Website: bh-photo
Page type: customer-info-address
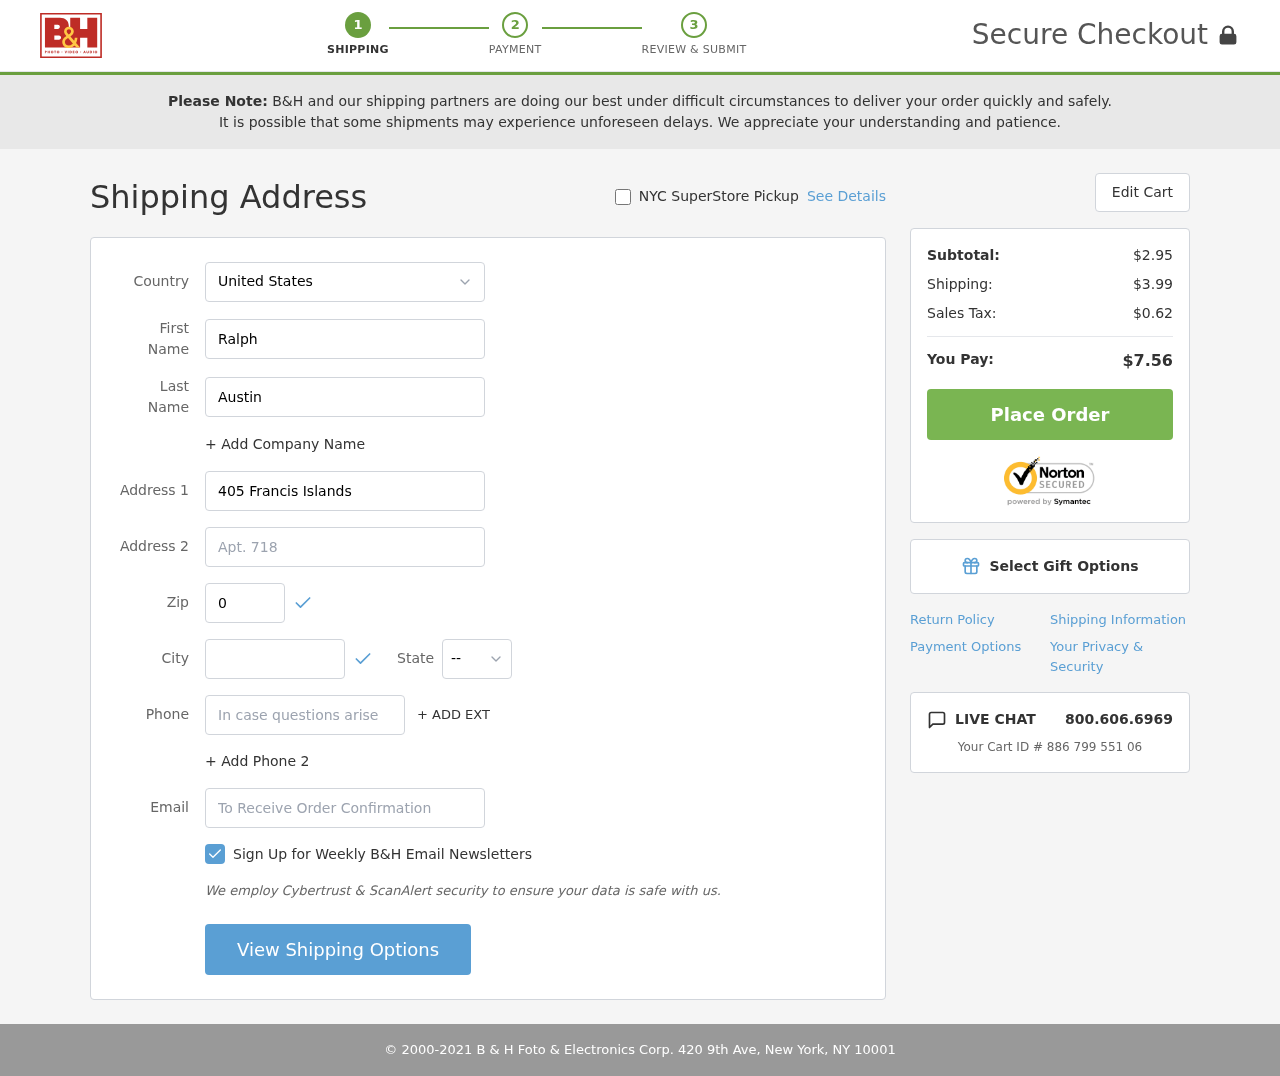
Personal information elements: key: PII_CITY
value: New Jacobburgh
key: PII_COUNTRY
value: United States
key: PII_EMAIL
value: raustin@hotmail.com
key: PII_FIRSTNAME
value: Ralph
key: PII_LASTNAME
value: Austin
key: PII_PHONE
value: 7588809802
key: PII_POSTCODE
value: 07284
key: PII_STATE_ABBR
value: CO
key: PII_STREET
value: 405 Francis Islands
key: PII_STREET2
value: Apt. 718
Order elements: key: ORDER_SUBTOTAL
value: $2.95
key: ORDER_SHIPPING_COST
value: $3.99
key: ORDER_TAX
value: $0.62
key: ORDER_TOTAL
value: $7.56
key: ORDER_ID
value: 886 799 551 06